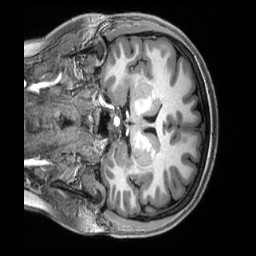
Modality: T1w
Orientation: coronal
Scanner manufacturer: siemens
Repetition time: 2.5 s
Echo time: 0.00231 s